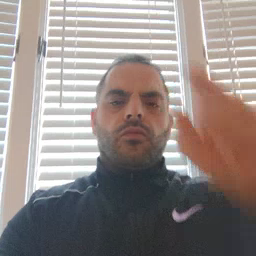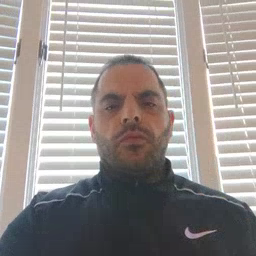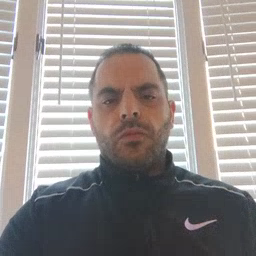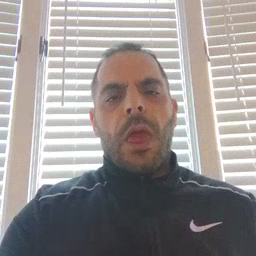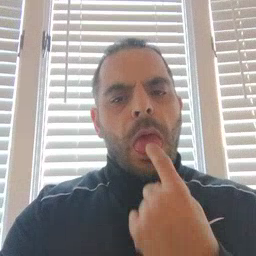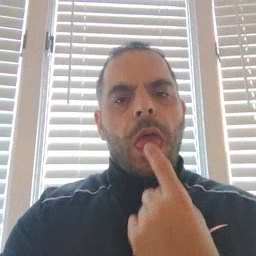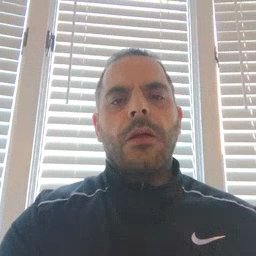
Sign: tongue